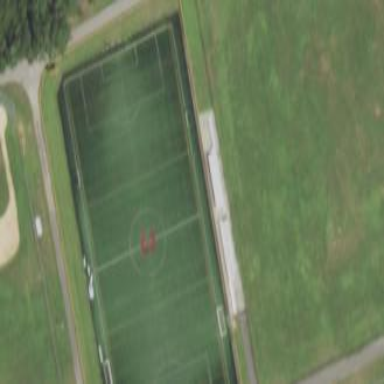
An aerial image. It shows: Soccer pitch for leisureland activities.